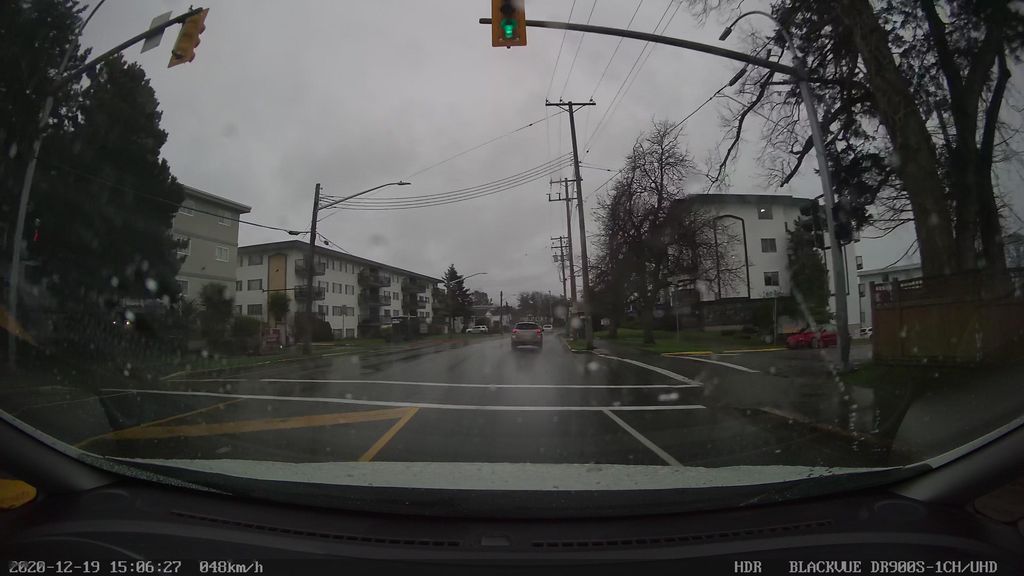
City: victoria